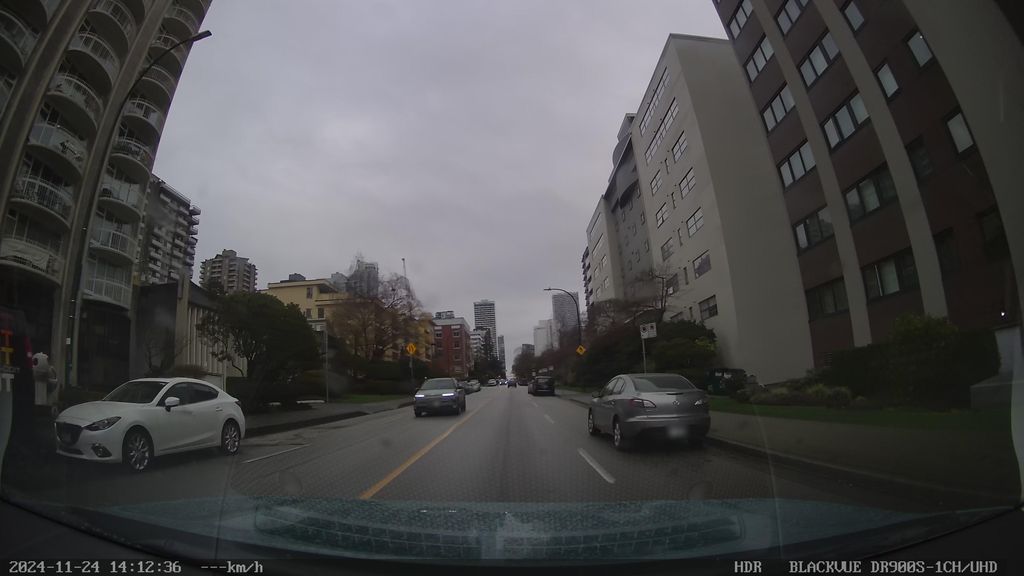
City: vancouver